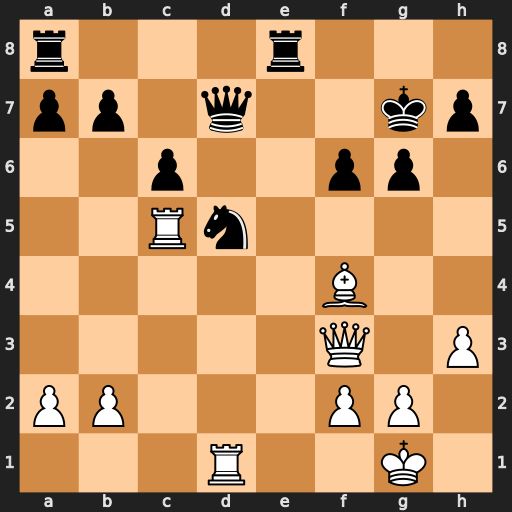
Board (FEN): r3r3/pp1q2kp/2p2pp1/2Rn4/5B2/5Q1P/PP3PP1/3R2K1
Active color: w
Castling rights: -
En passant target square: -
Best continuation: Rdxd5 Re1+ Kh2 cxd5 Rc7